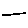
Label: line